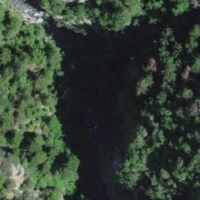
EUNIS habitat code: 43
Species observed at this site:
Clematis vitalba